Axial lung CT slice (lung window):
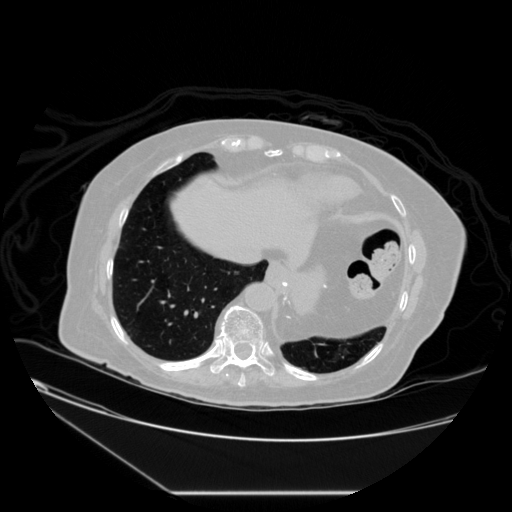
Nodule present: no